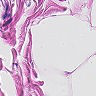
Metastatic tissue present: no